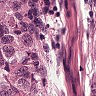
Metastatic tissue present: yes